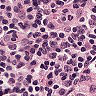
Metastatic tissue present: no